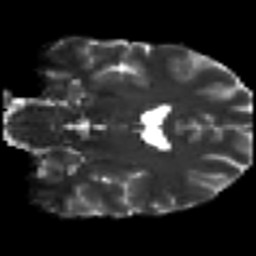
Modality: T2w
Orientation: coronal
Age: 23
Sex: male
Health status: ill
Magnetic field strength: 3 T
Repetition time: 9 s
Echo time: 0.093 s